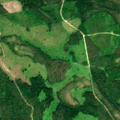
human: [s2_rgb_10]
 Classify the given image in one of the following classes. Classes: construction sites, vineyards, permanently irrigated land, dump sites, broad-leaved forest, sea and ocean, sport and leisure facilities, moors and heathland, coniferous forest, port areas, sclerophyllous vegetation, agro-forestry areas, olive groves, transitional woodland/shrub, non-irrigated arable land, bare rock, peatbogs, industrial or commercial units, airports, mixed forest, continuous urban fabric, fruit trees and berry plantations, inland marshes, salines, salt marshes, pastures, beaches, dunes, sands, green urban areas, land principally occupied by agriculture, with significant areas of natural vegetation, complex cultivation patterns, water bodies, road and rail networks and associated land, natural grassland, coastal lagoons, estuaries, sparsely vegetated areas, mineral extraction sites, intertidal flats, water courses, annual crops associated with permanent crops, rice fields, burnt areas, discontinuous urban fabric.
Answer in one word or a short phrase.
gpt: coniferous forest, mixed forest, transitional woodland/shrub